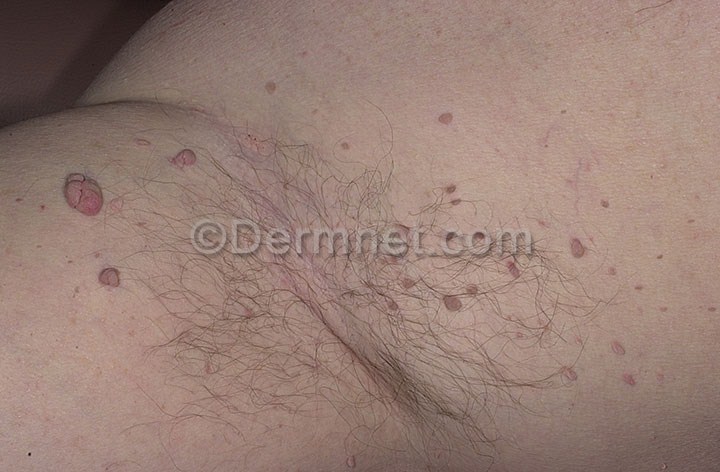
Disease: Seborrheic Keratoses and other Benign Tumors